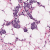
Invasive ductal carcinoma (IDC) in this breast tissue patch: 1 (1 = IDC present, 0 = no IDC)